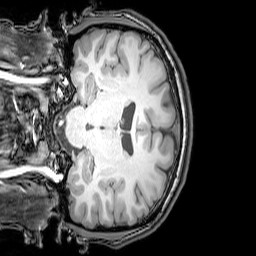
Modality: T1w
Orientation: coronal
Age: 25
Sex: male
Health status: healthy
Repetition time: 0.081 s
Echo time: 0.037 s